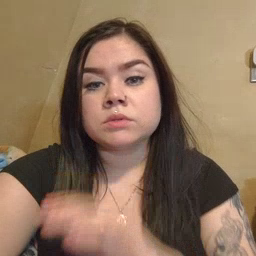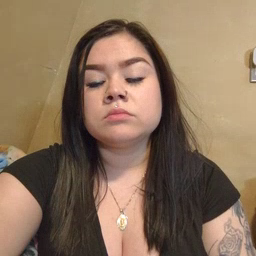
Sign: goose